Question: I've been scratching my head over this all day. I need to dynamically create an image that contains a string provided by the client. The only problem is, the string needs to be drawn along a curve like the image below. I would also like to specify the angle of the curve because this text needs to be displayed on a number of products, and the curve varies on each product.
I've attempted to loop through the string and display each character and give each one a specific coordinate to resemble a parabola, but in order for that to be useful, each character needs to be rotated to fit the curve. Does anyone have any suggestions from the System.Drawing library that may be of use to me?

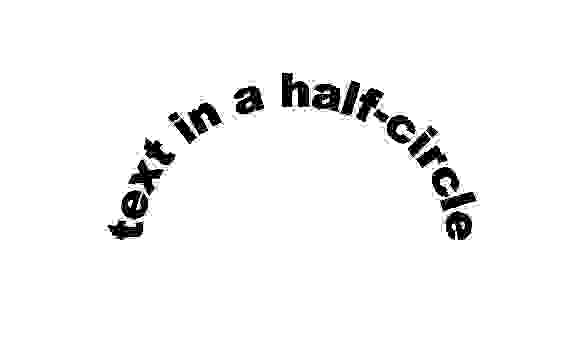
Answer: After doing a bit of research, it seems that WPF is the best route to take when generating warped text. A few google searches led me to <URL>. There is a minimal amount of XAML, and it's still written in C#. Credit goes to @lneir on codeproject for providing this remarkable bit of code. It's scalable, flexible, and wonderfully written, and the best part... no bezier curves.
I also mentioned that this text needs to be rendered on a dynamically created image. Turns out you can convert any WPF control to an image. <URL>.
Thanks for the responses.